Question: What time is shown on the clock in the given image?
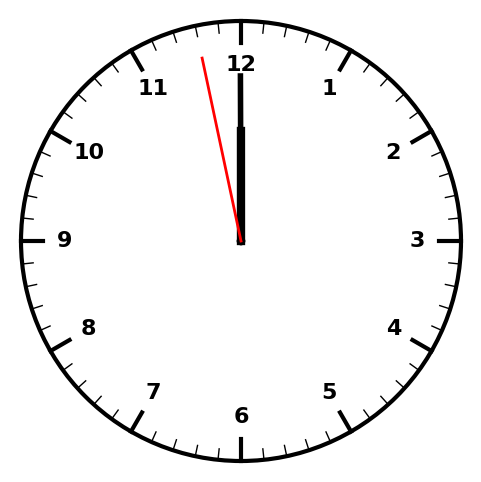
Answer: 11:59:58